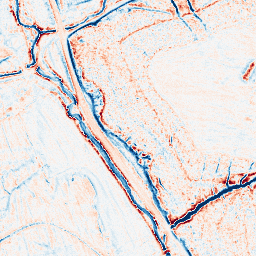
Category: classical
Decomposition family: gaussian
Decomposition parameters: sigma: 2
Upsampling method: lanczos
Upsampling parameters: scale: 8
Upsampling scale: 8